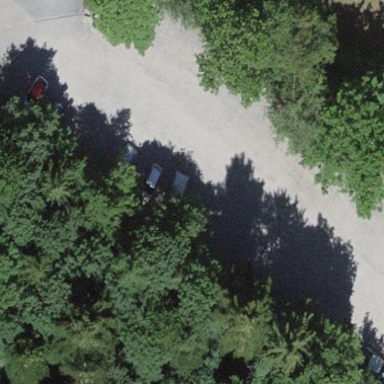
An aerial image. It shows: Parking area with fine gravel surface.